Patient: sex M, age 62
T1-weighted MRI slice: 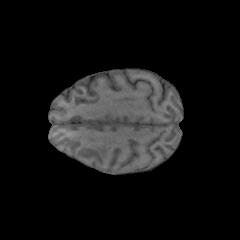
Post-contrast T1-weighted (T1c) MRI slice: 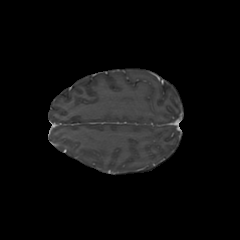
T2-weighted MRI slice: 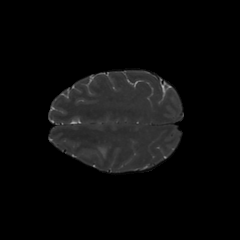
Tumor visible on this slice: yes
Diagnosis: Glioblastoma, IDH-wildtype
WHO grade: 4